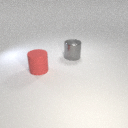
large red rubber cylinder in front of large gray metal cylinder